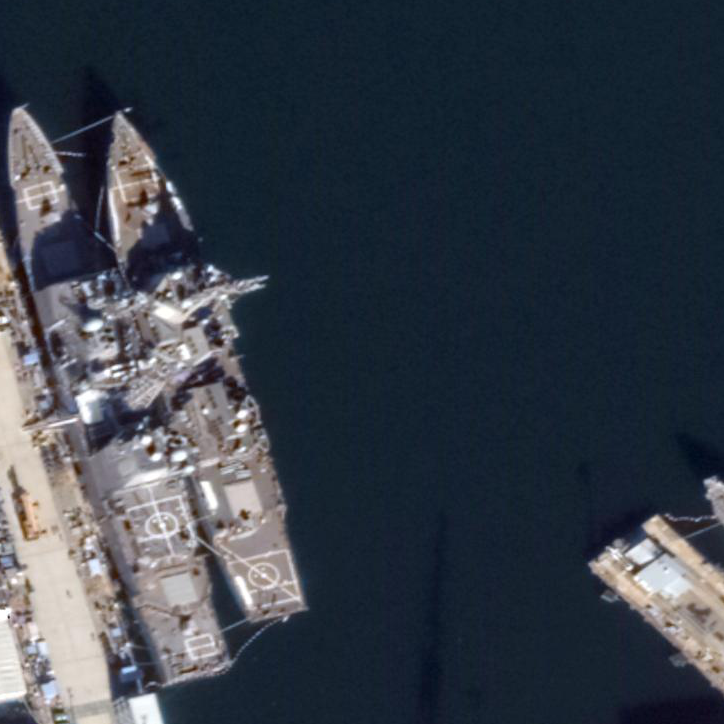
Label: destroyer